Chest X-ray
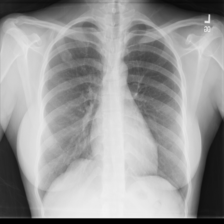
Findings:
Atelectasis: negative
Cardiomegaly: negative
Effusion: negative
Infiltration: negative
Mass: negative
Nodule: negative
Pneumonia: negative
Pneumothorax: negative
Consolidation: negative
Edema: negative
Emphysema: negative
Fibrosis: negative
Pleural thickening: negative
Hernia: negative